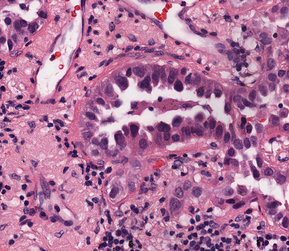
Tumor epithelial tissue: yes
Tumor-associated stroma tissue: yes
Normal tissue: no